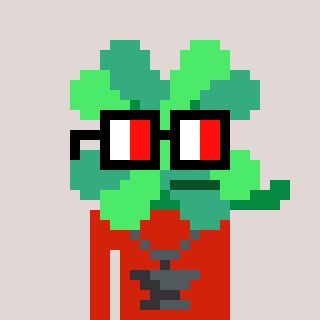
a pixel art character with square glasses with black frames and red eyes, a clover-shaped head and a red-colored body on a warm background